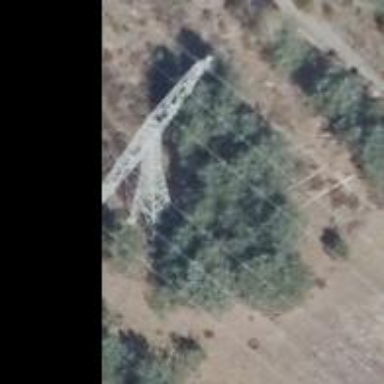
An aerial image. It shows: Power tower.